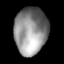
Tissue: lung
Cell type: Others
Senescence score: 0.2309
Nuclear area (px): 1524
Mean DAPI intensity: 141.288